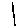
Label: line